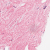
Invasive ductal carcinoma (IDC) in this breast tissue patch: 0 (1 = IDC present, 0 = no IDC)